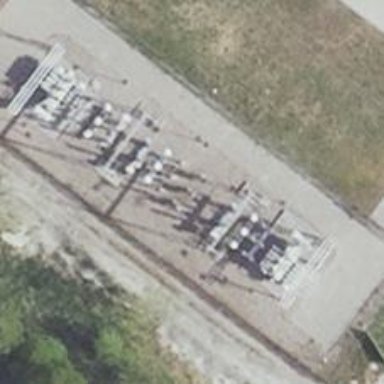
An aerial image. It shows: Bay for power lines.